Field crop: maize
Growth stage: 2
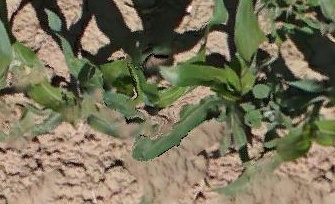
Species: maize